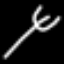
Label: fork